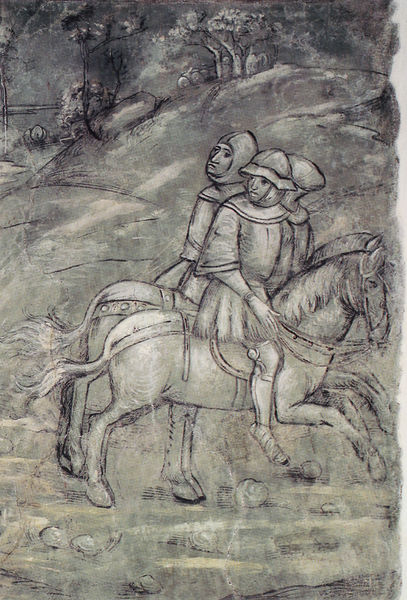
Titel: Schloss Runkelstein, Tristan-Zimmer
Standort: (AUT Tirol), Bozen (EU - AUT - Tirol)
Schlagwörter: baum, berg, felsen, mann, bäume, landschaft, grau, männer, schwarz, blick, wiese, zaun, kragen, feld, hügel, drei, pferd, pferde, reiter, fels, lithographie, stich, bleistift, helm, ritter, rüstung, zurück